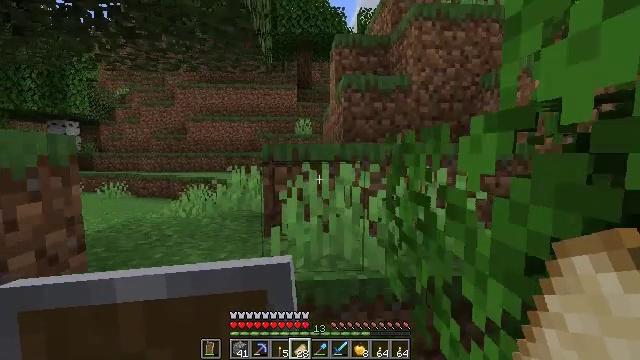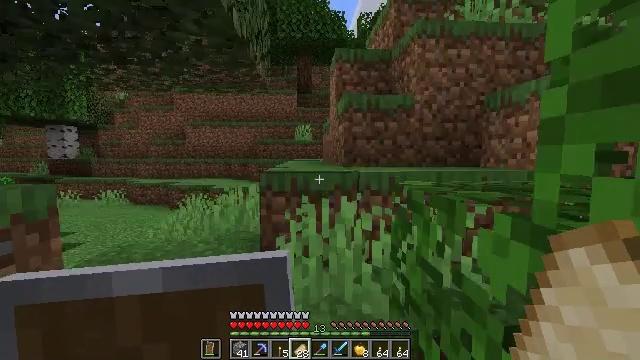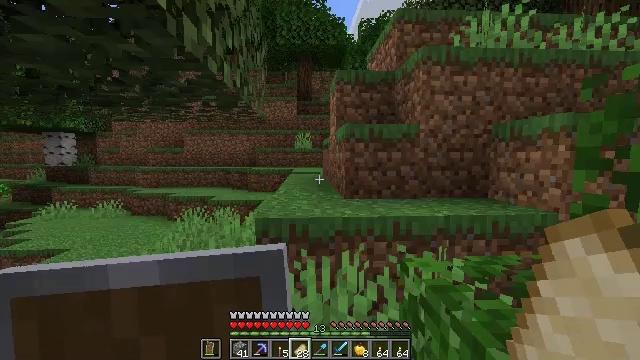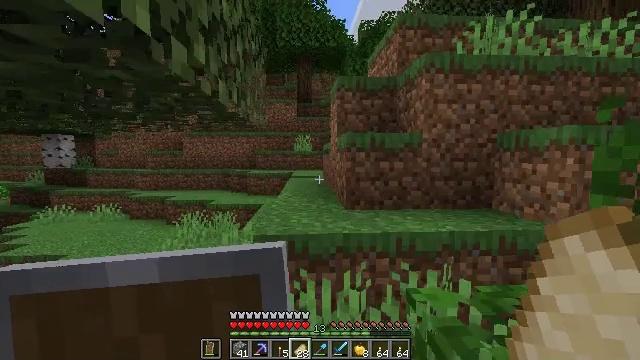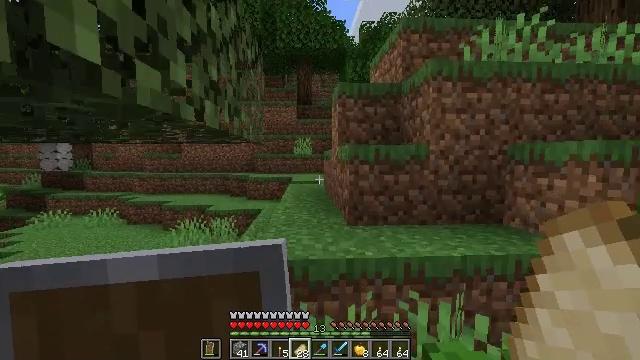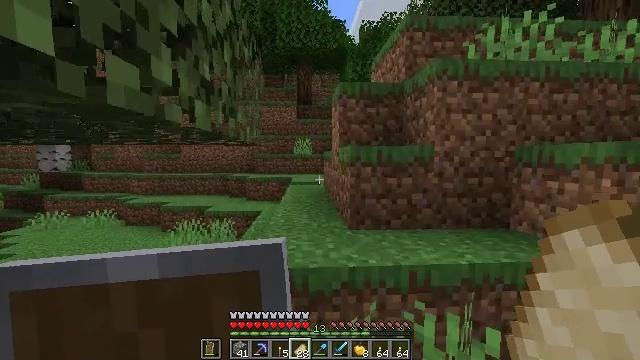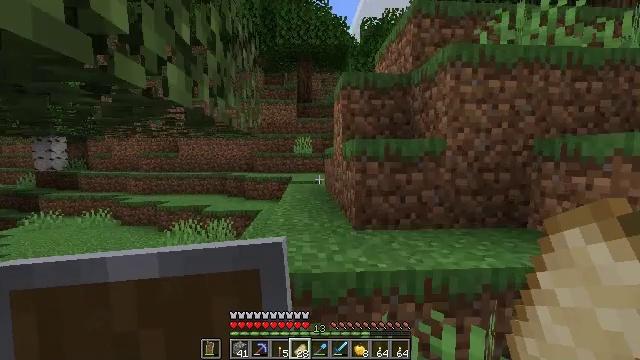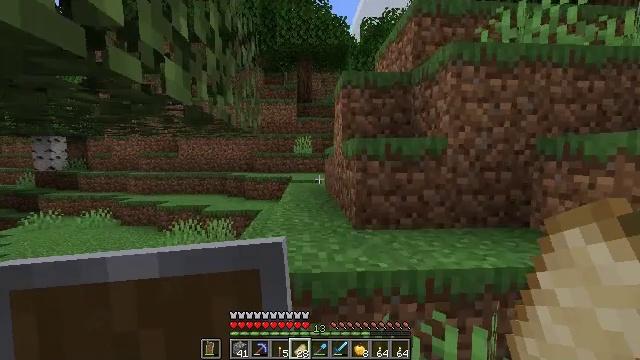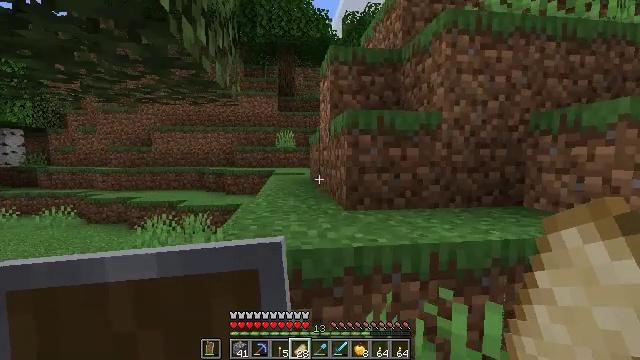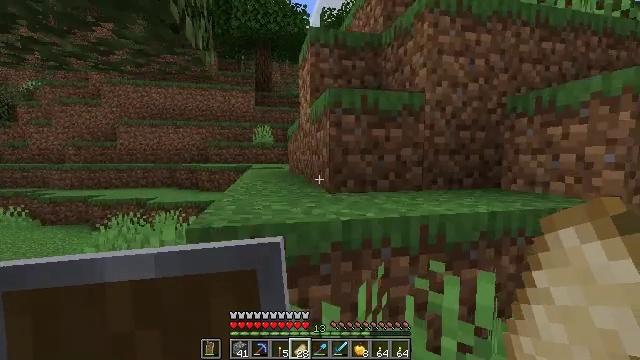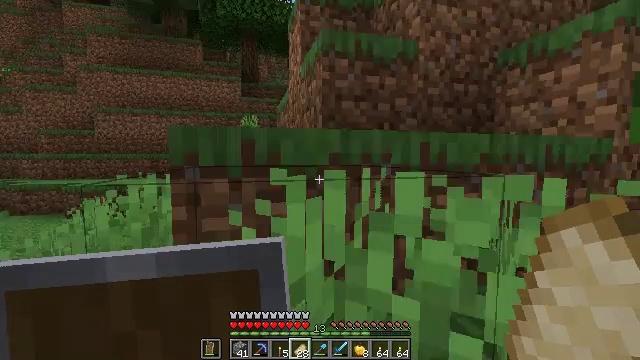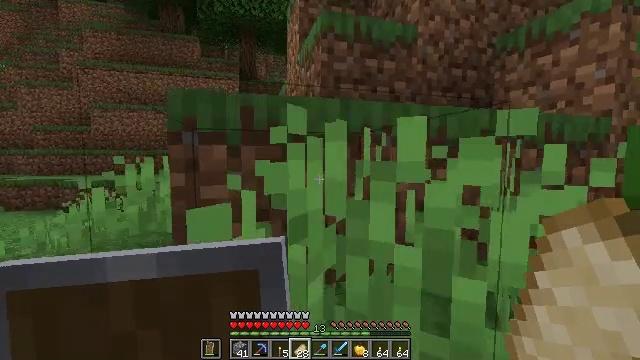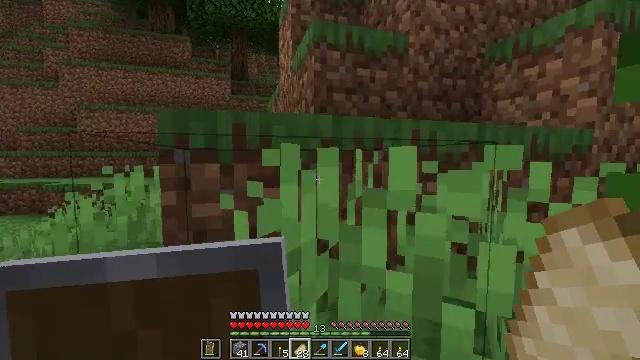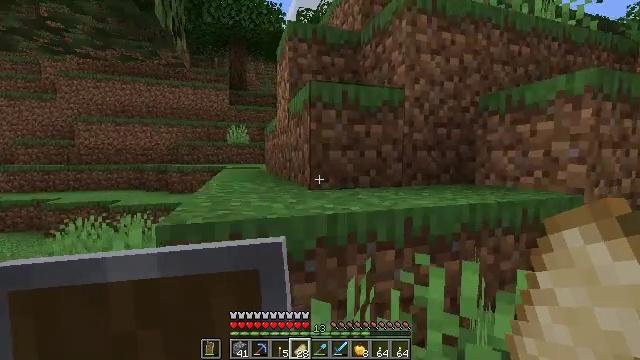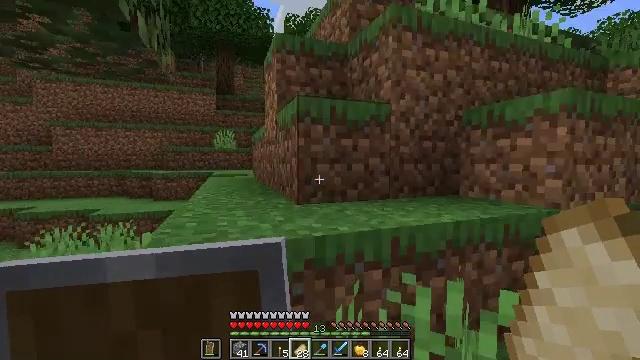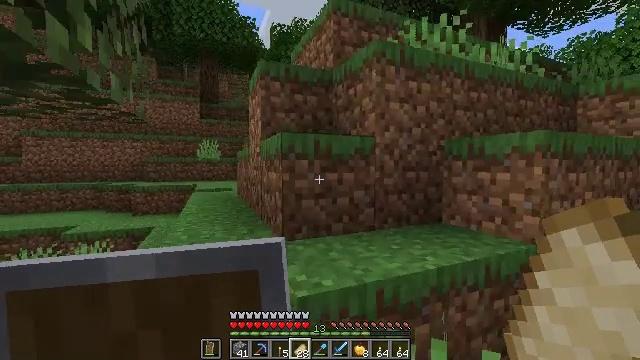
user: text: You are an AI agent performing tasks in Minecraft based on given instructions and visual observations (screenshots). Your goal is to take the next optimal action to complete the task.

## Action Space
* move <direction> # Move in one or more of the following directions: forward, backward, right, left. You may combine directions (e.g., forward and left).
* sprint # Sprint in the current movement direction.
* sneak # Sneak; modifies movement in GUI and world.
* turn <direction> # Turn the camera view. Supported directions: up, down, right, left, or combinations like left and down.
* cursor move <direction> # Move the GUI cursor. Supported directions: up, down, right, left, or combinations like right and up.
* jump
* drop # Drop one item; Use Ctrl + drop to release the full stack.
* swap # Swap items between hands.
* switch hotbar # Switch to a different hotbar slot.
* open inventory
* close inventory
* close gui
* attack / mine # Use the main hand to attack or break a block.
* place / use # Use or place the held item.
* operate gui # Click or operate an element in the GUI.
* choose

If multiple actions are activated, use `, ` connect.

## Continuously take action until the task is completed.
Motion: motion action
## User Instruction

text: Hunt animals.
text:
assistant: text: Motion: move forward, jump
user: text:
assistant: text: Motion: move forward, jump
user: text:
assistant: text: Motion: move forward, jump
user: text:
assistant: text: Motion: move forward, jump
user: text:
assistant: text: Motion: move forward
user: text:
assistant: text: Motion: move forward and move left
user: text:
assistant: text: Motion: move forward and move left
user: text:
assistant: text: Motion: move forward and move left, turn right
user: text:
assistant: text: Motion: move forward, turn right, jump
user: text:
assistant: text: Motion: move forward, turn right, jump
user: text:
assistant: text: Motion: move forward, jump
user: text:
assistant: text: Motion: move forward, turn right, jump
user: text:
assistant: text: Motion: move forward, jump
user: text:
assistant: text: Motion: move forward, turn right, jump
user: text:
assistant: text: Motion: move forward, turn right, jump
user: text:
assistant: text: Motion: move forward, jump
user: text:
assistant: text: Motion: move forward, jump
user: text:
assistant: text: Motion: move forward, jump
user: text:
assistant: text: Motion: move forward, jump
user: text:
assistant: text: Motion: move forward, jump
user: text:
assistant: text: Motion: move forward, turn left, jump
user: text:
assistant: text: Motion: move forward, turn left and down, jump
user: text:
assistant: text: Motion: move forward, turn left, jump
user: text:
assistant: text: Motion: move forward and move left, jump
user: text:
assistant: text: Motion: move forward and move left, jump
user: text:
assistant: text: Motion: move forward and move left, turn right, jump
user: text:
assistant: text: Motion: move forward, turn right, jump
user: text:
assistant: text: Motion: move forward, turn right, jump
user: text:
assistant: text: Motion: move forward and move right, jump
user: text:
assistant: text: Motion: move forward and move right, turn left, jump